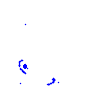
Particle: kaon